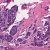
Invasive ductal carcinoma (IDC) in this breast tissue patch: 0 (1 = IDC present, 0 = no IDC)